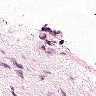
Metastatic tissue present: no